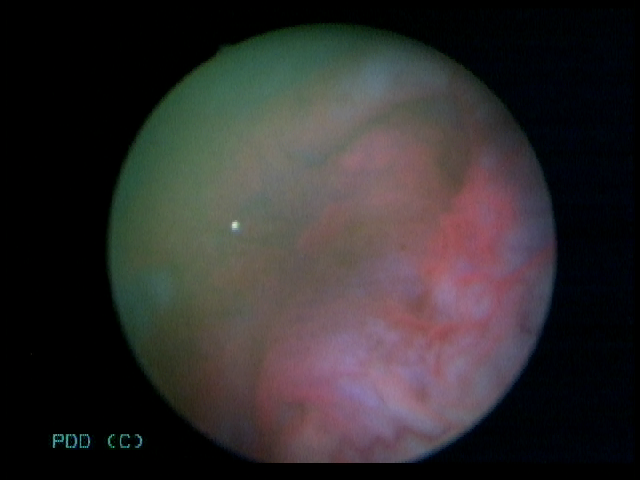
Modality: BLC
Class: Malignant
Subclass: LowGradePapillary
Lesion: L1
Stage: Ta
Morphology: Non-papillary
Bladder cancer association: Yes